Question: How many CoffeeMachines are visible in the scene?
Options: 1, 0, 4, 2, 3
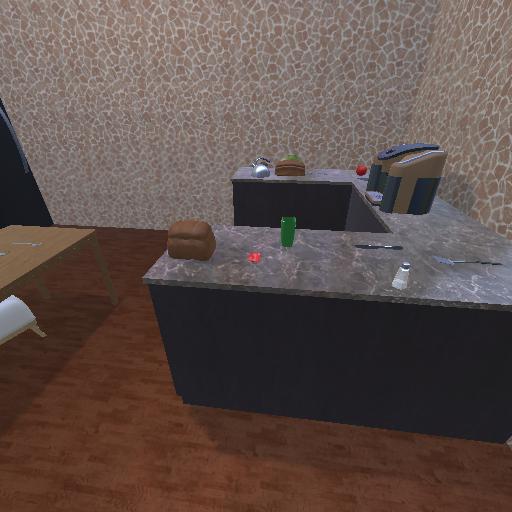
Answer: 1